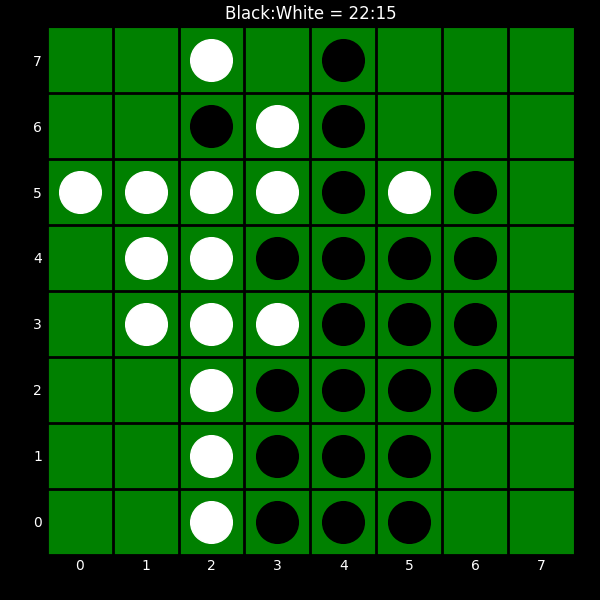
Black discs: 22
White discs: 15